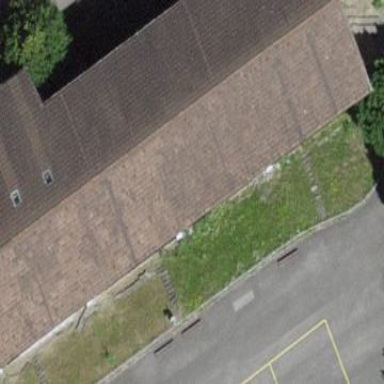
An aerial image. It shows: School building.